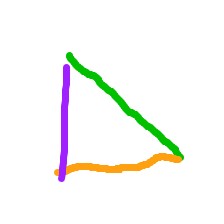
Shape: triangle